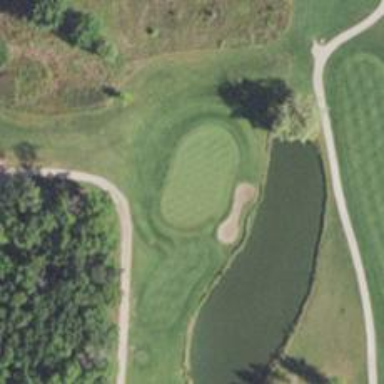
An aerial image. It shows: Golf hole.